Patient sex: F
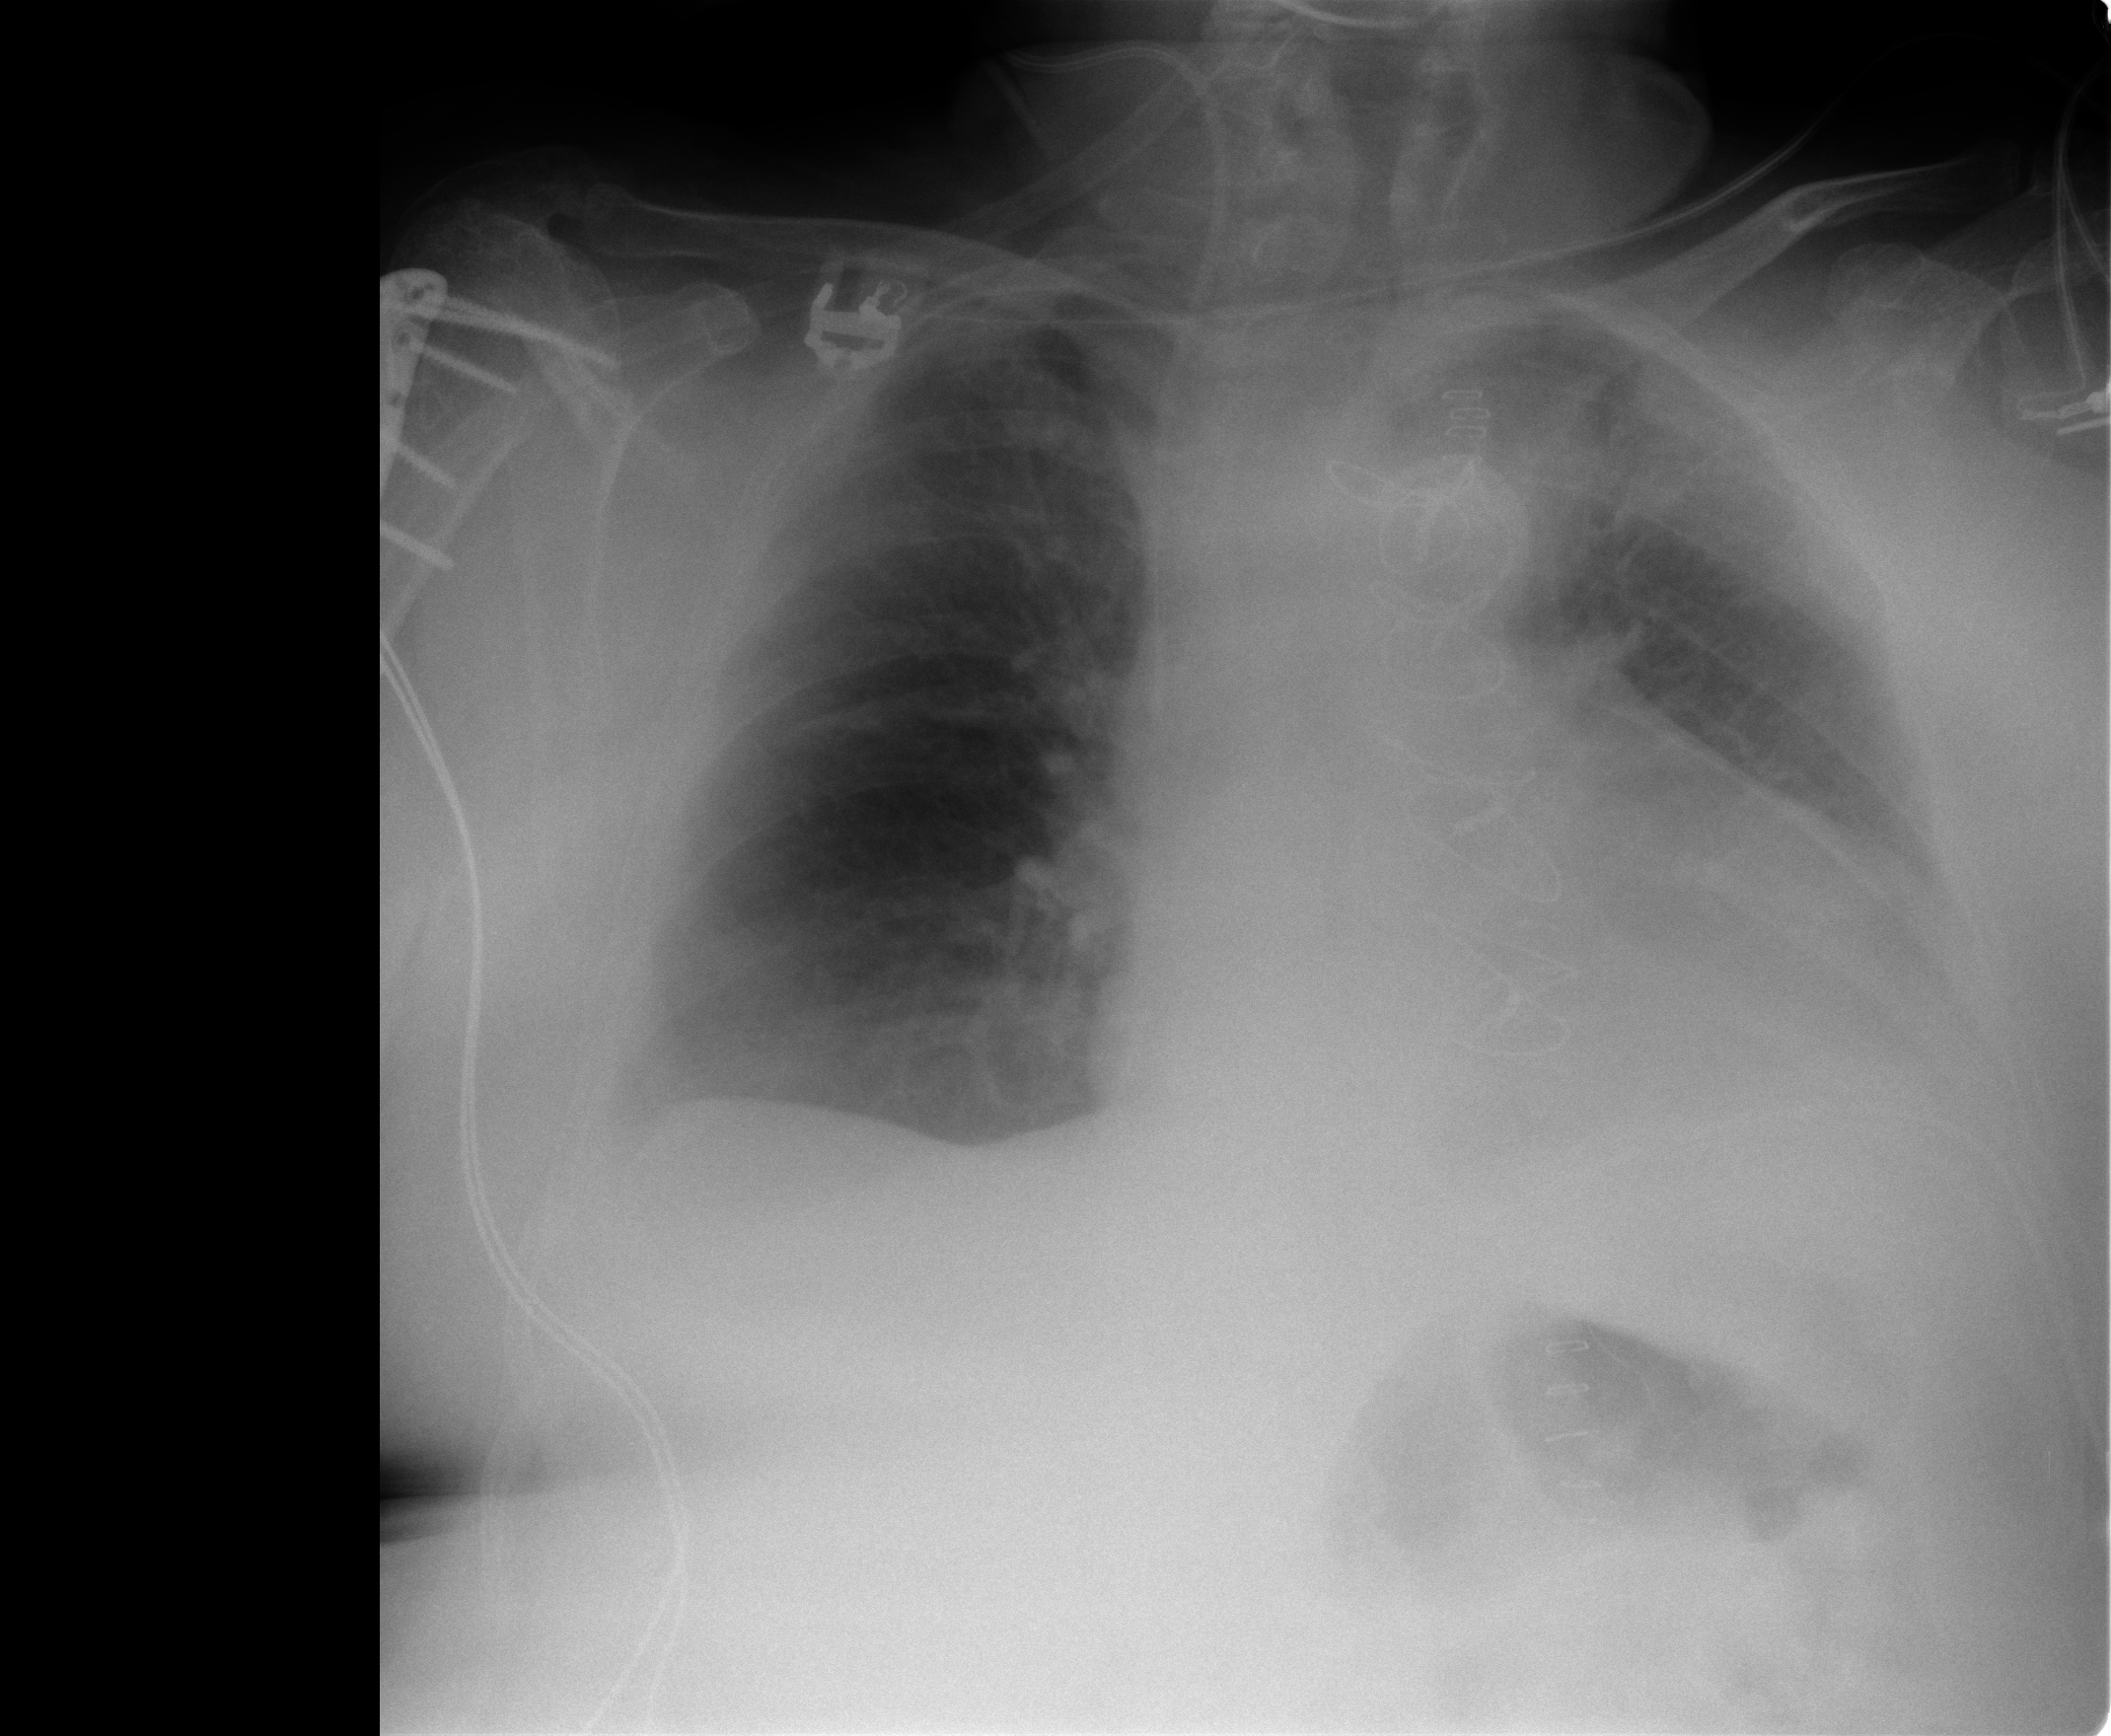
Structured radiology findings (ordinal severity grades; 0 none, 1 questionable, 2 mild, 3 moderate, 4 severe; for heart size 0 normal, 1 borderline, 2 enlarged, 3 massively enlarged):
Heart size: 0
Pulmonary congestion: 2
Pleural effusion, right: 2
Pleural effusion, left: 2
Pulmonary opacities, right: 0
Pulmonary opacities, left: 0
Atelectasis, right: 2
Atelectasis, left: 2